Question: this is my first post and I am new to coding, I apologise if my post is not clean or I havent looked for answers enough.
I am trying to plot a stacked bar graph with ggplot2 and am almost there. Here is what I have so far. I have a data set with 2 columns (Length and Count). I have attached it to this post. I read it and plot it like this:
'''
example <- read.delim("example.txt", sep",")
ggplot(data=example, aes(x=Length, y=Count, fill=Count))+geom_bar(stat="identity")
'''
The graph this gives me is Fig1A
What I am looking for, however, is that every value in the column "Count" is given its own color. It should look like Fig1B (Excel example):
I tried to plot it the way I would plot it in Excel (Fig1C) but was not able to replicate this kind of plot with ggplot2, I wasnt able to have my data.frame fit this kind of layout.

<URL>
Thank you
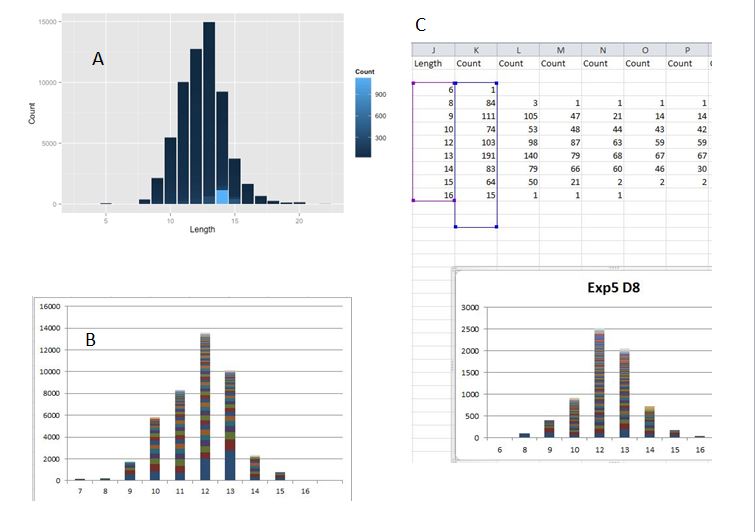
Answer: Try using the column count as a factor, rather than the column itsself.
'''
ggplot(data=example, aes(x=Length, y=Count, fill=factor(Count)))+geom_bar(stat="identity")
'''
returns <URL>
ggplot automatically chooses a gradient color scale, but you can change it with a different color palette or a manual list of colors for each factor. For example, you can choose a random color for each level in your dataset by calling:
'''
colors <- sample(colours(),length(levels(factor(example$Count))))
'''
and adding this to your plot
'''
+ scale_fill_manual(values = colors)
'''
which gives something similar to this:
<URL>
alternatively, you can choose to follow R's built in color codes. Try running
'''
colours()
'''
and you will get a full list of available colors. You can hand pick as many as you need or you can select the first n elements, with n equal to your amount of levels
'''
colors <- colours()[seq(1,length(levels(factor(example$Count))),by=1)]
'''
and following the above procedure. That consistently gives this graph:
<URL>